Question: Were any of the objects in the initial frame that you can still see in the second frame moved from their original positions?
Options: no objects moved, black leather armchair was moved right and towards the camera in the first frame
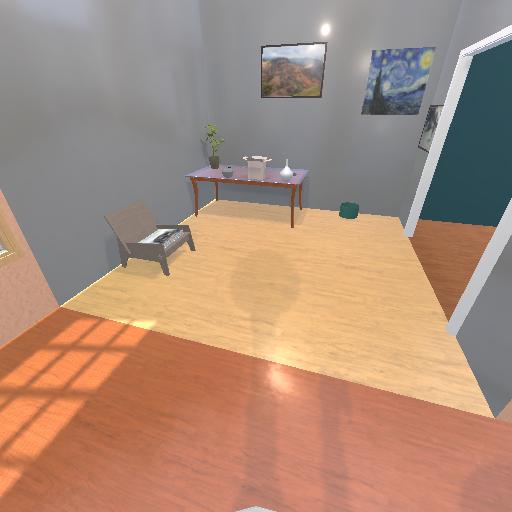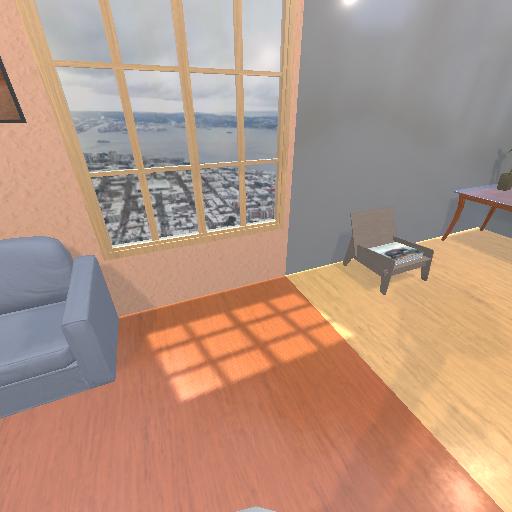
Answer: no objects moved